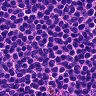
Metastatic tissue present: no